Interaction volume radius: 5 \u00c5
Interaction volume height: 10 \u00c5
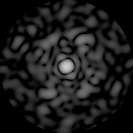
Disorder parameter: 0.8359